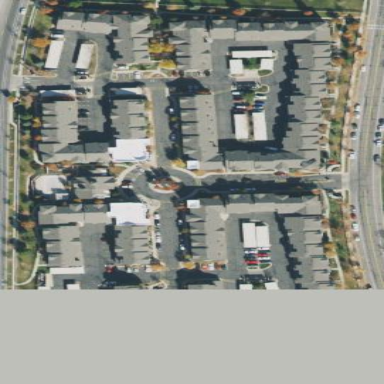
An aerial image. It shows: Residential area with apartments.